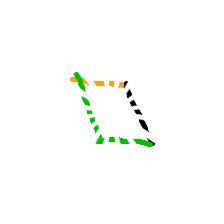
Shape: parallelogram